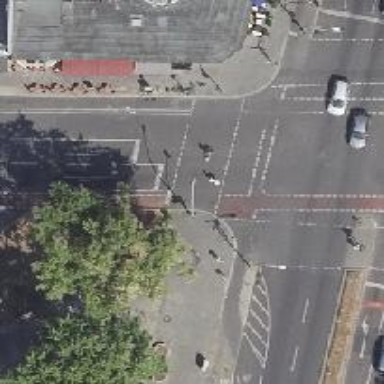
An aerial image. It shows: Residential road with asphalt surface and separate sidewalk. The road also has designated cycle lanes visible with lane markings.